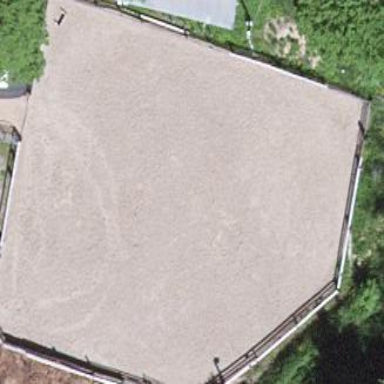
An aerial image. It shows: Equestrian pitch for leisure land use.